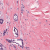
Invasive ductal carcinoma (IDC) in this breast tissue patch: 1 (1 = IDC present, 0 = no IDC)